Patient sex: M
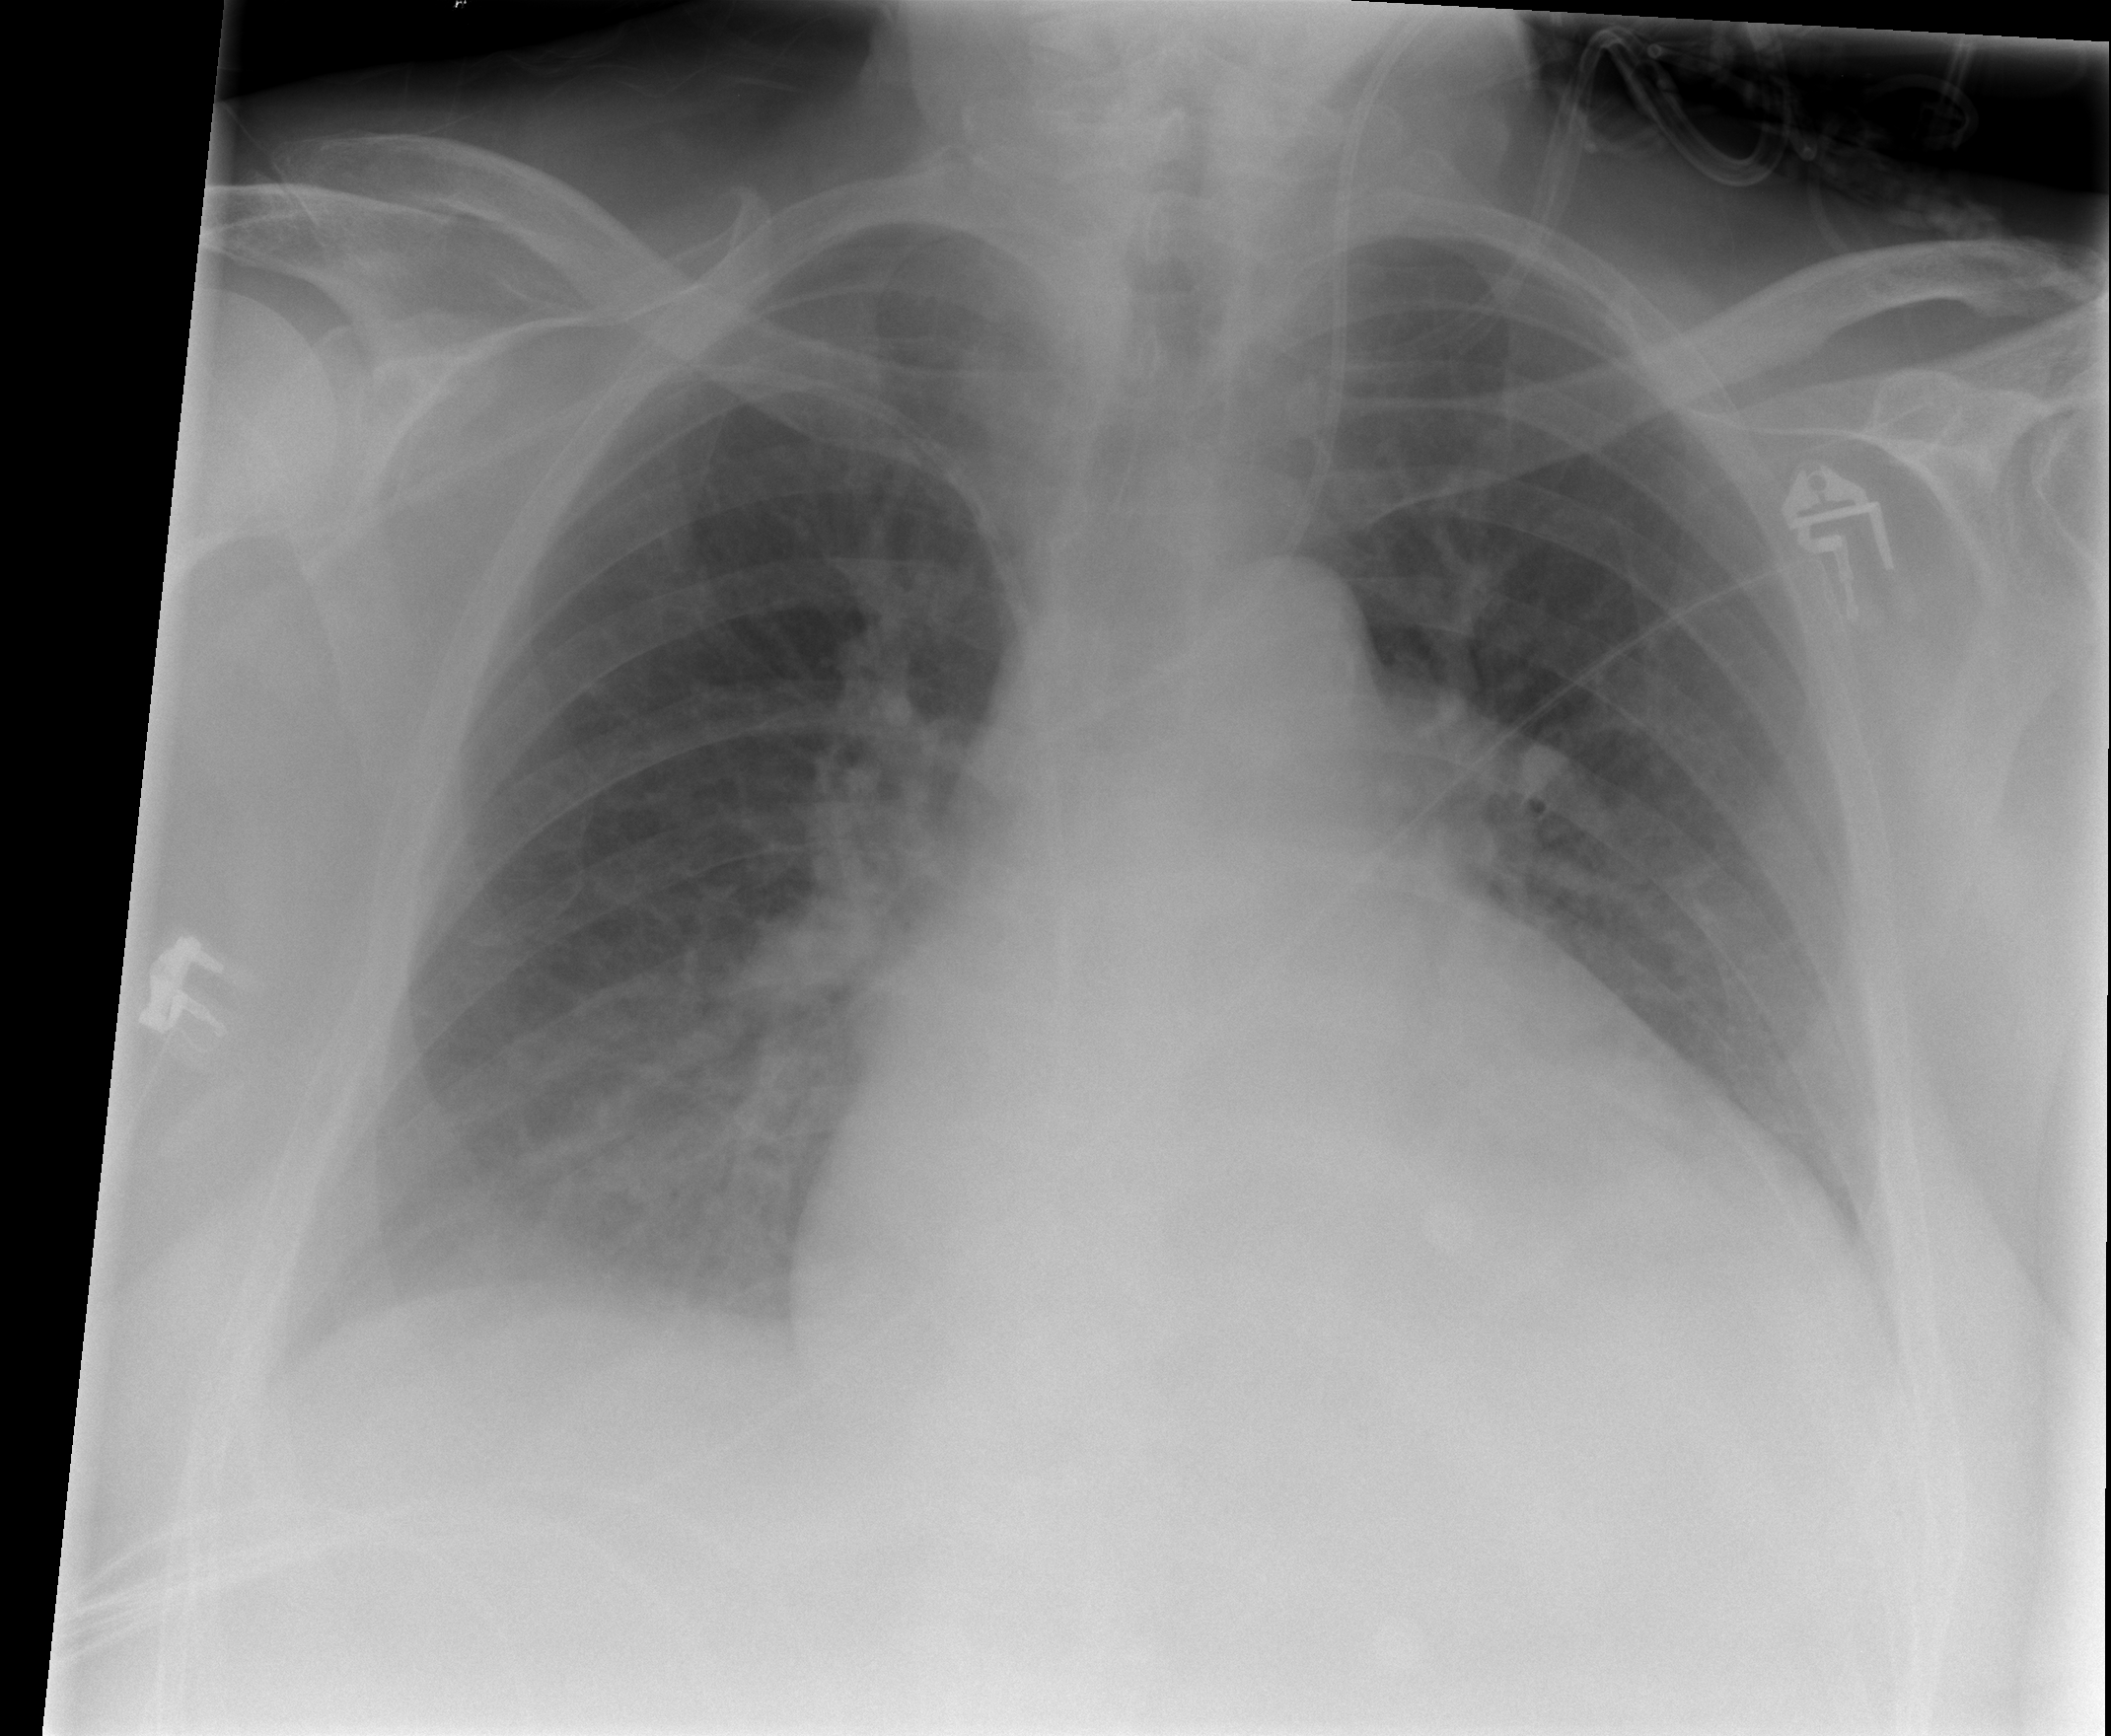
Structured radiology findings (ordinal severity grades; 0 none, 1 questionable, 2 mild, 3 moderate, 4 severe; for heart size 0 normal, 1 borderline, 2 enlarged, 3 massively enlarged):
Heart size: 3
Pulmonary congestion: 3
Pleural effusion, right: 2
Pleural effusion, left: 2
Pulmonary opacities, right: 2
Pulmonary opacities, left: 0
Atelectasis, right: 2
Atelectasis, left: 2